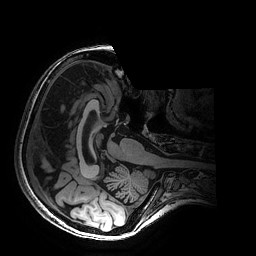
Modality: T1w
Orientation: axial
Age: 62
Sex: female
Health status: healthy
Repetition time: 2.53 s
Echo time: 0.0034 s